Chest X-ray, AP view. Patient: 35 years old, sex M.
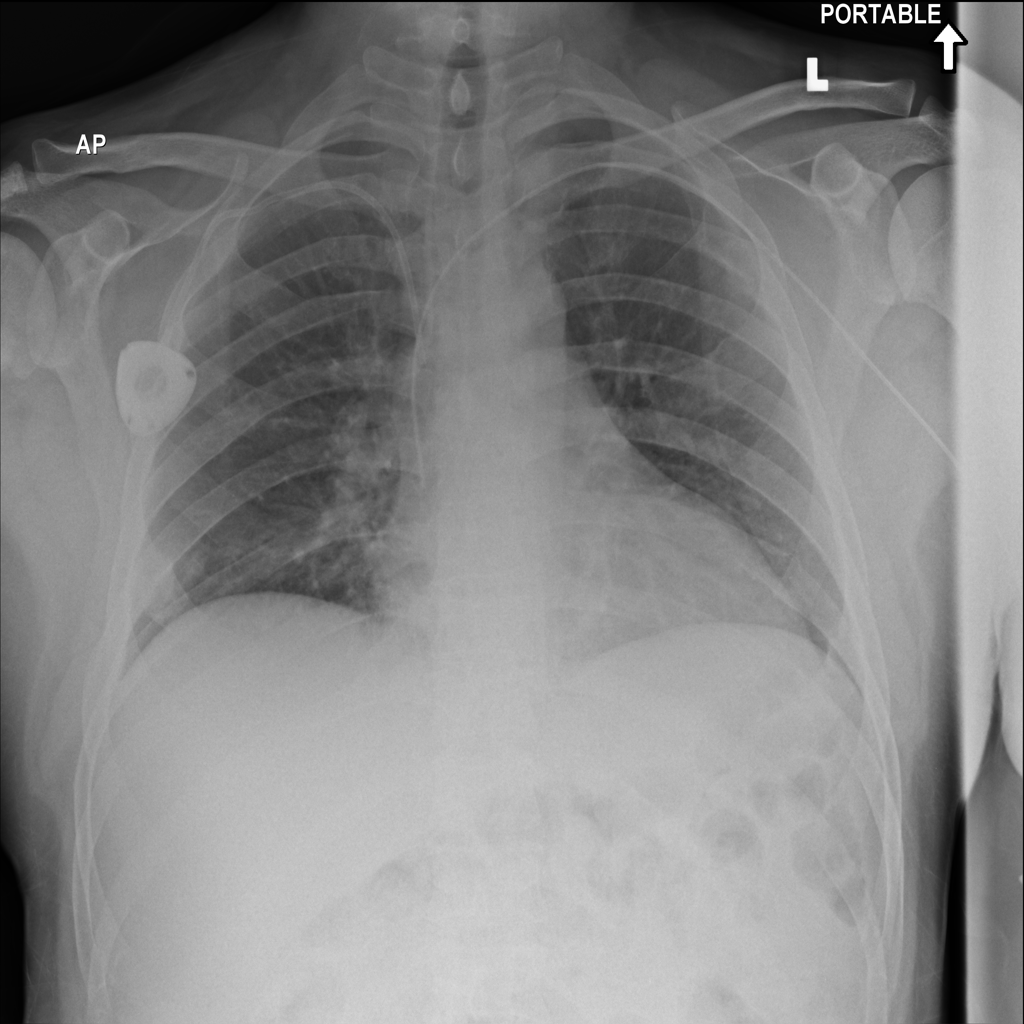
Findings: No Finding